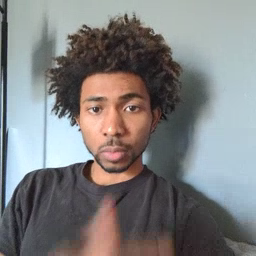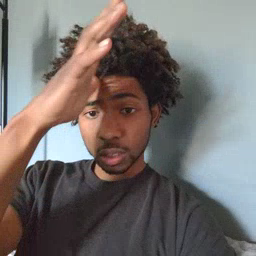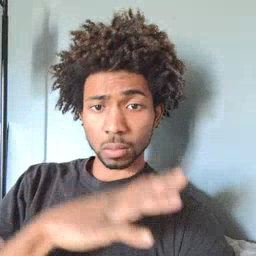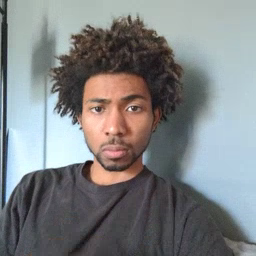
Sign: man